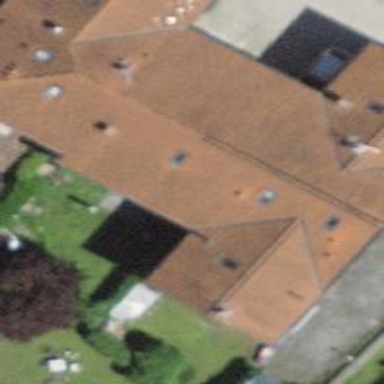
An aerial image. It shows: Semi-detached house with gabled roof.